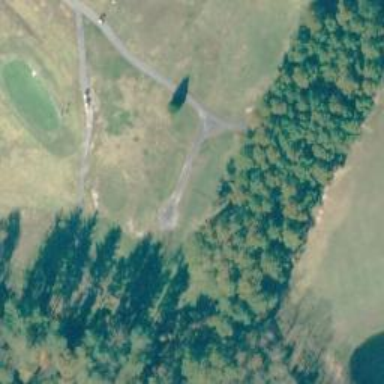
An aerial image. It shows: Service road used as golf cart path.